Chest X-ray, AP view. Patient: 58 years old, sex F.
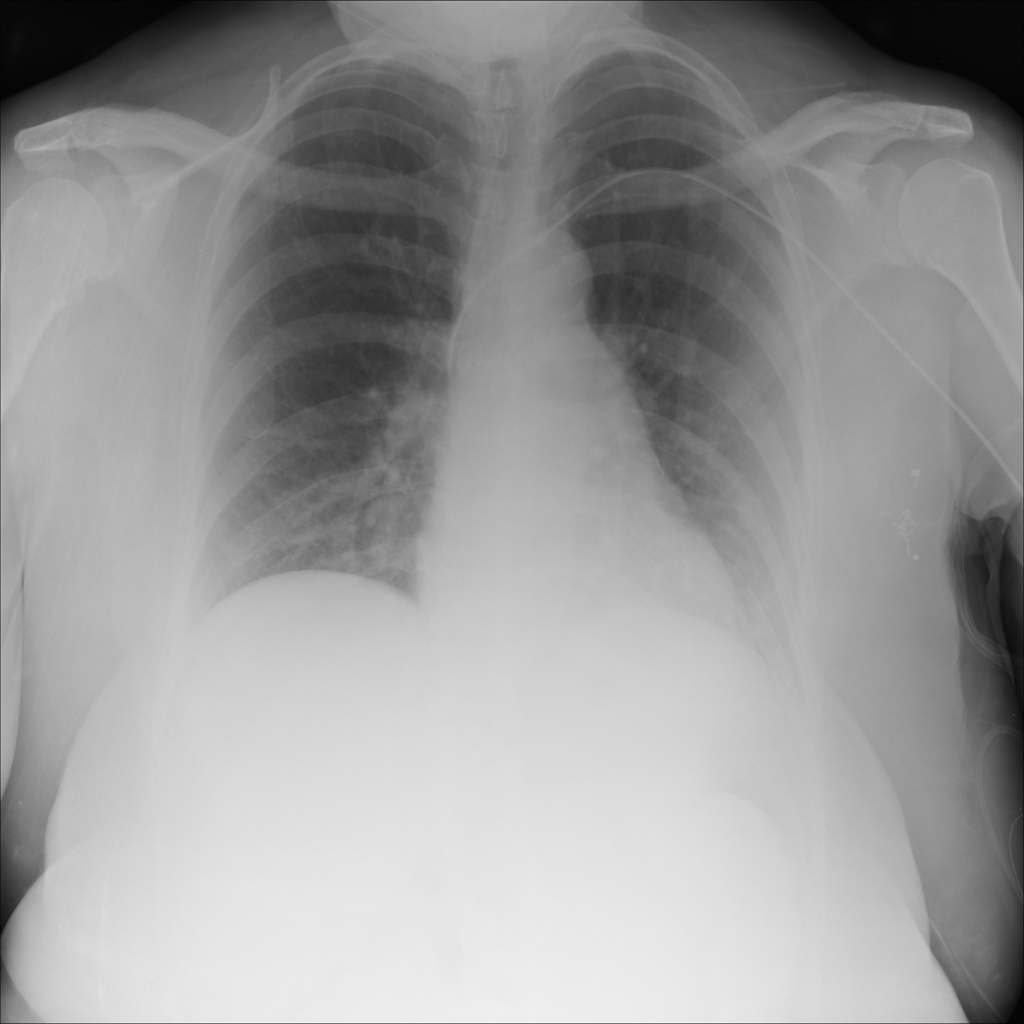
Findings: No Finding